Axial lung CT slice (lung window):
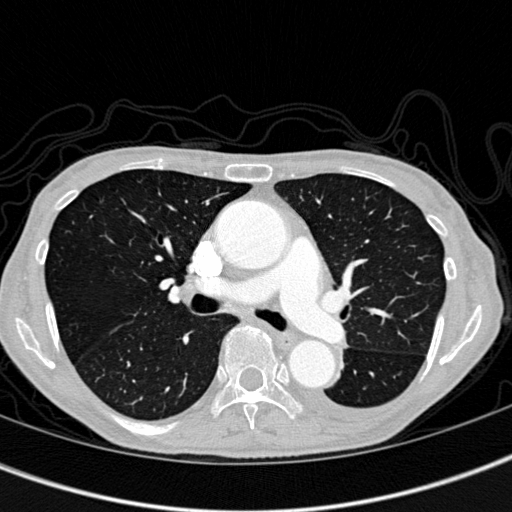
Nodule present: no